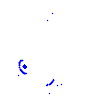
Particle: proton